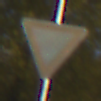
Verkehrszeichen: VorfahrtGewaehren
Umgebung: Outdoor, Urban
Tageszeit: SunriseSunset
Wetter: PartlyCloudy
Licht: Natural
Jahreszeit: Autumn
Kontrast: HighContrast